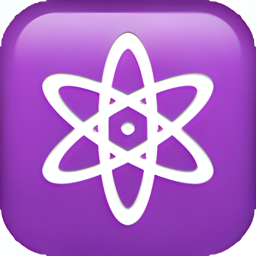
Name: atom symbol
Emoji: ⚛
Group: Symbols
Sub-group: religion